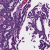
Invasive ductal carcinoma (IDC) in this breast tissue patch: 1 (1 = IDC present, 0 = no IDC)